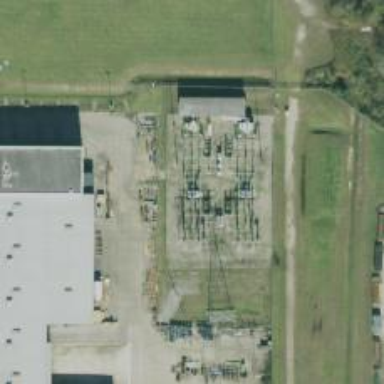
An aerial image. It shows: Switch used for power control.